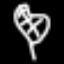
Label: leaf